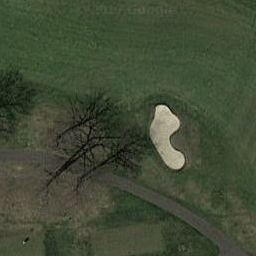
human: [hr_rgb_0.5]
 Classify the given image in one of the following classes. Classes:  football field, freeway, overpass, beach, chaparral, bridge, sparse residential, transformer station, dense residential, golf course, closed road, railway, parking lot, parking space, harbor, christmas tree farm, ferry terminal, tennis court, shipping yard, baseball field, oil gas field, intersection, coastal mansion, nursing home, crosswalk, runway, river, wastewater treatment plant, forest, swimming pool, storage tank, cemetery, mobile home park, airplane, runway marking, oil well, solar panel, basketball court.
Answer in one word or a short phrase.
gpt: golf course